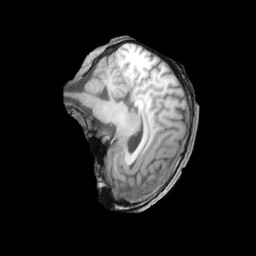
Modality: T1w
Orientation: sagittal
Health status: ill
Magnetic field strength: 3 T